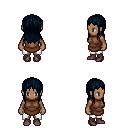
a pixel art fantasy rpg character, female body template, human, dark skin, brown tunic, white pants, raven unkempt hairstyle, maroon shoes, four views (front, back, left, right), 2x2 character sprite sheet, small pixel art, hard edges, no anti-aliasing